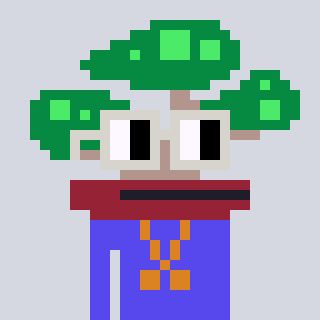
a pixel art character with square light gray glasses, a bonsai-shaped head and a computerblue-colored body on a cool background